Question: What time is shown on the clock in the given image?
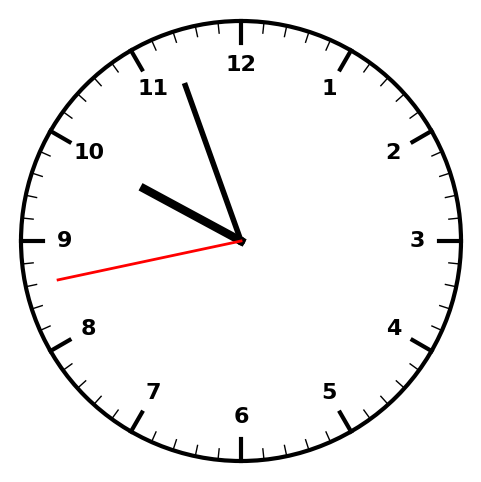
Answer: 09:56:43